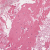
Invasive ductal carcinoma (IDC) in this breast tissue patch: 0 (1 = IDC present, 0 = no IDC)